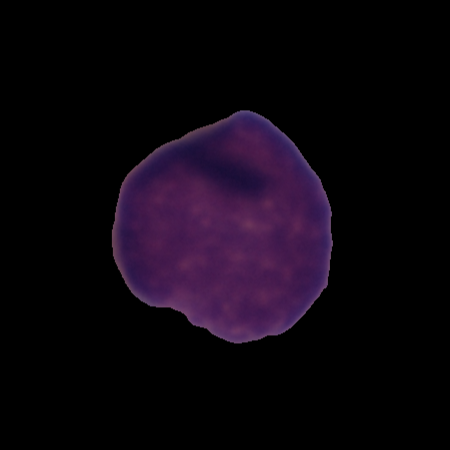
Label: healthy